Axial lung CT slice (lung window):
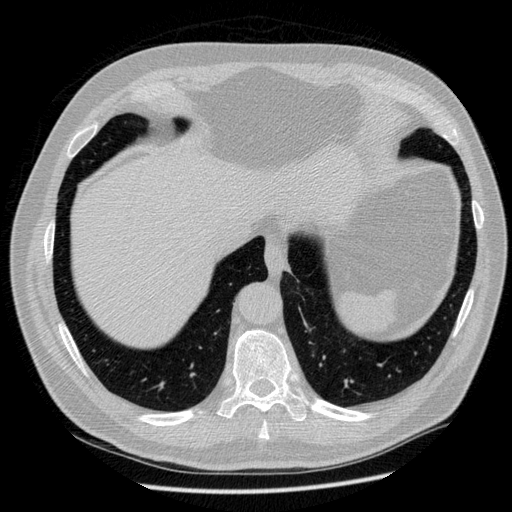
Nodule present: no